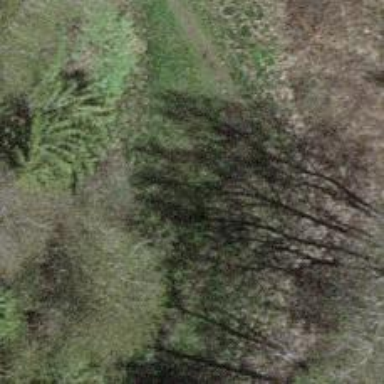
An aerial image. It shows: Muddy path.